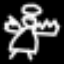
Label: angel